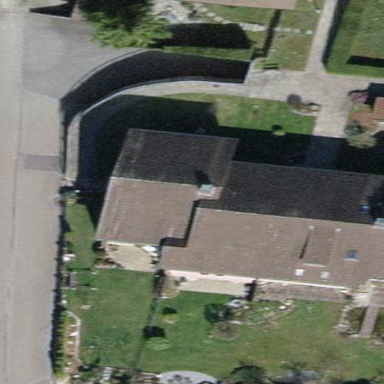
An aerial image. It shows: Building with tiled roof.